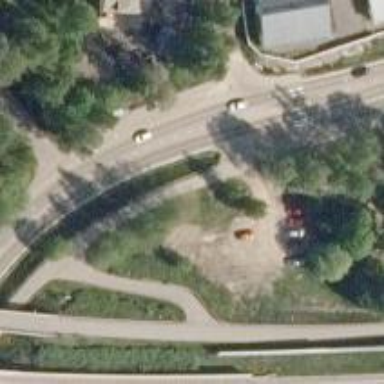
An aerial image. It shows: Road with stop sign.